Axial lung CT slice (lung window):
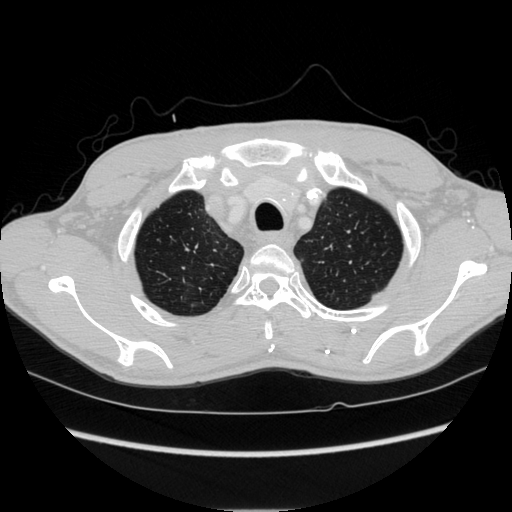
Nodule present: no